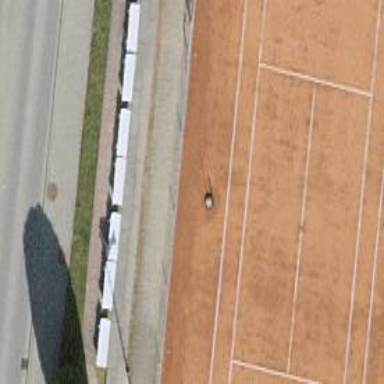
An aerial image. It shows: Tennis court on the leisure land pitch.